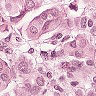
Metastatic tissue present: yes